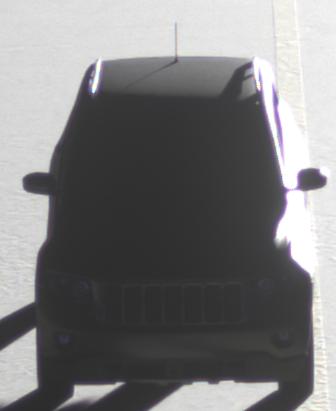
Make: Jeep
Model: Grand Cherokee
Detailed model: WK2
Model produced from: 2010
Model produced until: 2021
Doors: 5
Color: gray
Road condition: dry road
Daytime: sunrise or sunset
Contrast: high contrast